Current action and preconditions to check: trajectory_clear

Your task: For each precondition in the list above, predict whether it will hold at this action.

Consider the current scene as observed from the mobile robot's camera, and analyze the predicted future states of all dynamic agents (e.g., people, animals, vehicles, or any moving entities) within the NEXT SECOND.

IMPORTANT: Only answer "very likely" if you are absolutely certain—based on strong, clear evidence—that a dynamic agent will violate the precondition in the predicted future state. Do NOT answer "very likely" for unlikely, ambiguous, or low-probability risks.

Ask yourself for each precondition: Is there a high probability, with clear and convincing evidence, that the predicted future states of any dynamic agent will interfere with the predicted future state of the currently executing action within the NEXT SECOND, causing that precondition to fail?

Assess the risk level based on these predictions. Use "likely" or "very likely" if motions create a clear risk of interference.

Use "neutral" or "improbable" if agents are nearby but their predicted paths are clearly diverging or non-conflicting.

Failure Risk Categories: "very improbable", "improbable", "neutral", "likely", "very likely"

Answer Format: Output ONLY the probability_of_failure value from these categories: "very improbable", "improbable", "neutral", "likely", "very likely"

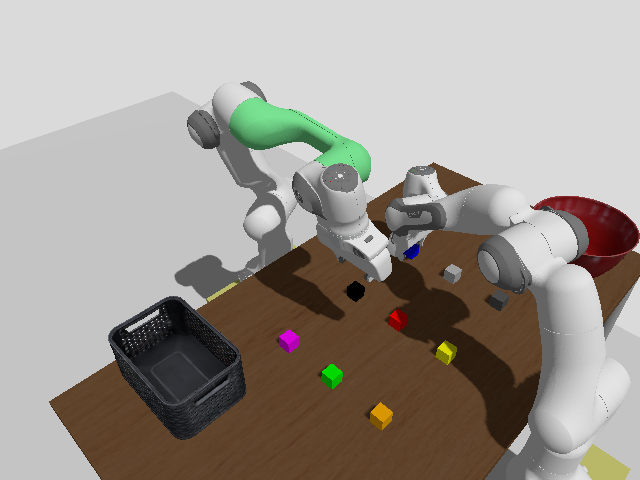

Answer: very improbable